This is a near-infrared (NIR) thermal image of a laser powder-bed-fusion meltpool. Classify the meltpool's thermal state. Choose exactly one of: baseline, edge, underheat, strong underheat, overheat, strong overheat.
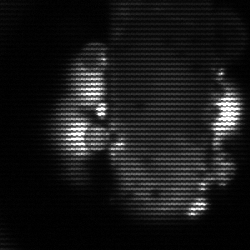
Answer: strong underheat